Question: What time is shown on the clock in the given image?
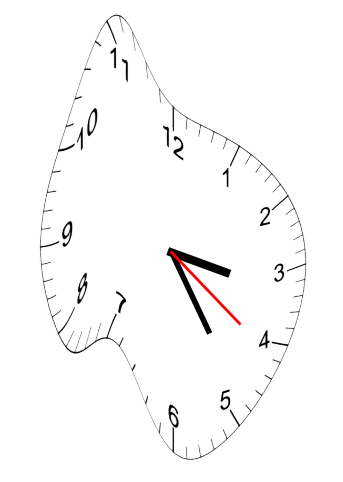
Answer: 03:24:21